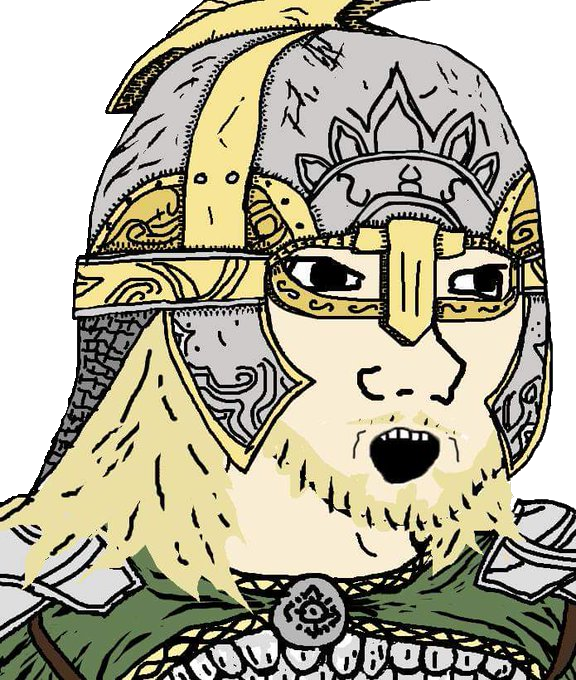
Label: 5_Soyjak